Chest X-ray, AP view. Patient: 16 years old, sex M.
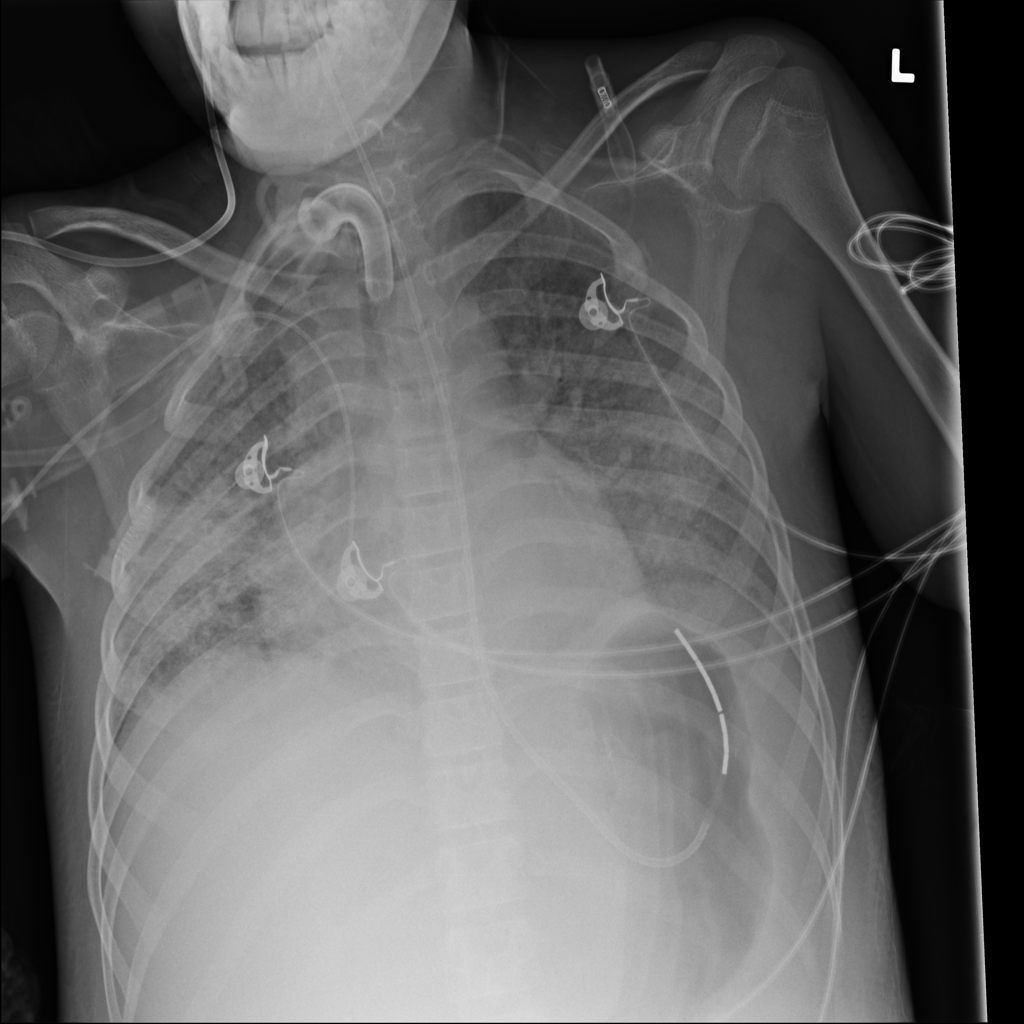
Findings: Consolidation